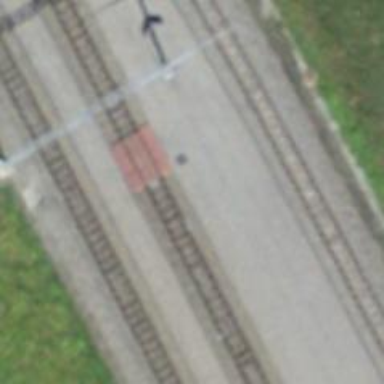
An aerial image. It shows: Unmarked footway crossing with markings.